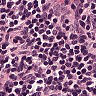
Metastatic tissue present: no